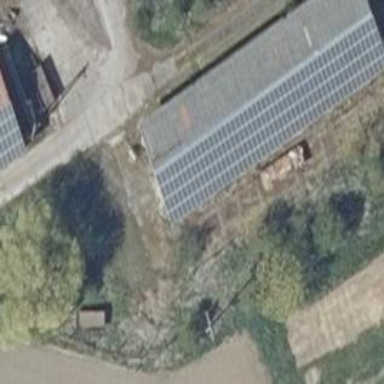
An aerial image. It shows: Building equipped with small solar photovoltaic panel for electricity generation.